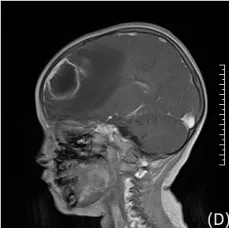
Enhanced T1-weighted brain MRI image in 3 children. Show the Brain imaging of Case 2.
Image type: radiology (mri)